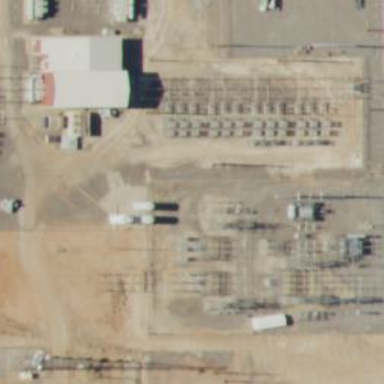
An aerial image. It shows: Switch used for power control.